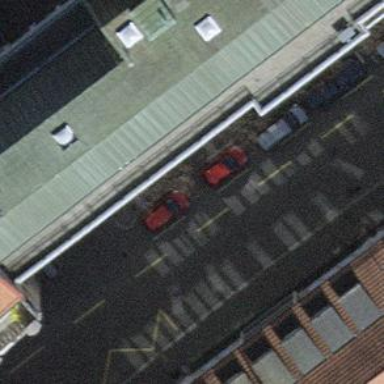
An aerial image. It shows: Car sharing facility.